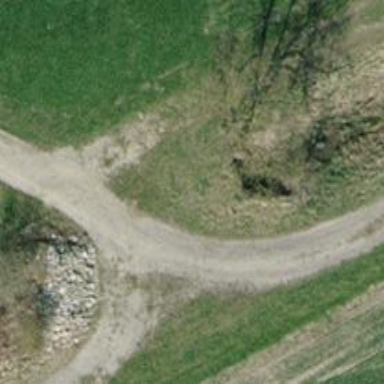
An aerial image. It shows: Culvert tunnel.